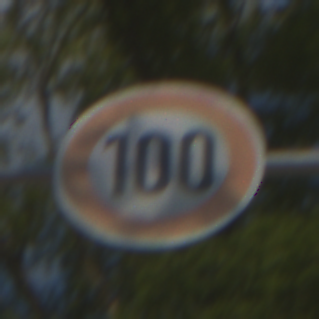
Verkehrszeichen: Geschwindigkeit100
Umgebung: Outdoor, Nature
Tageszeit: MorningAfternoon
Wetter: PartlyCloudy
Licht: Natural
Jahreszeit: NotSpecified
Kontrast: HighContrast